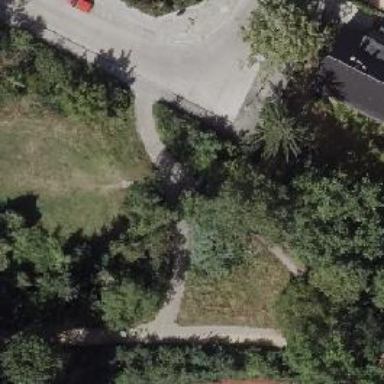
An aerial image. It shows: Compacted path.